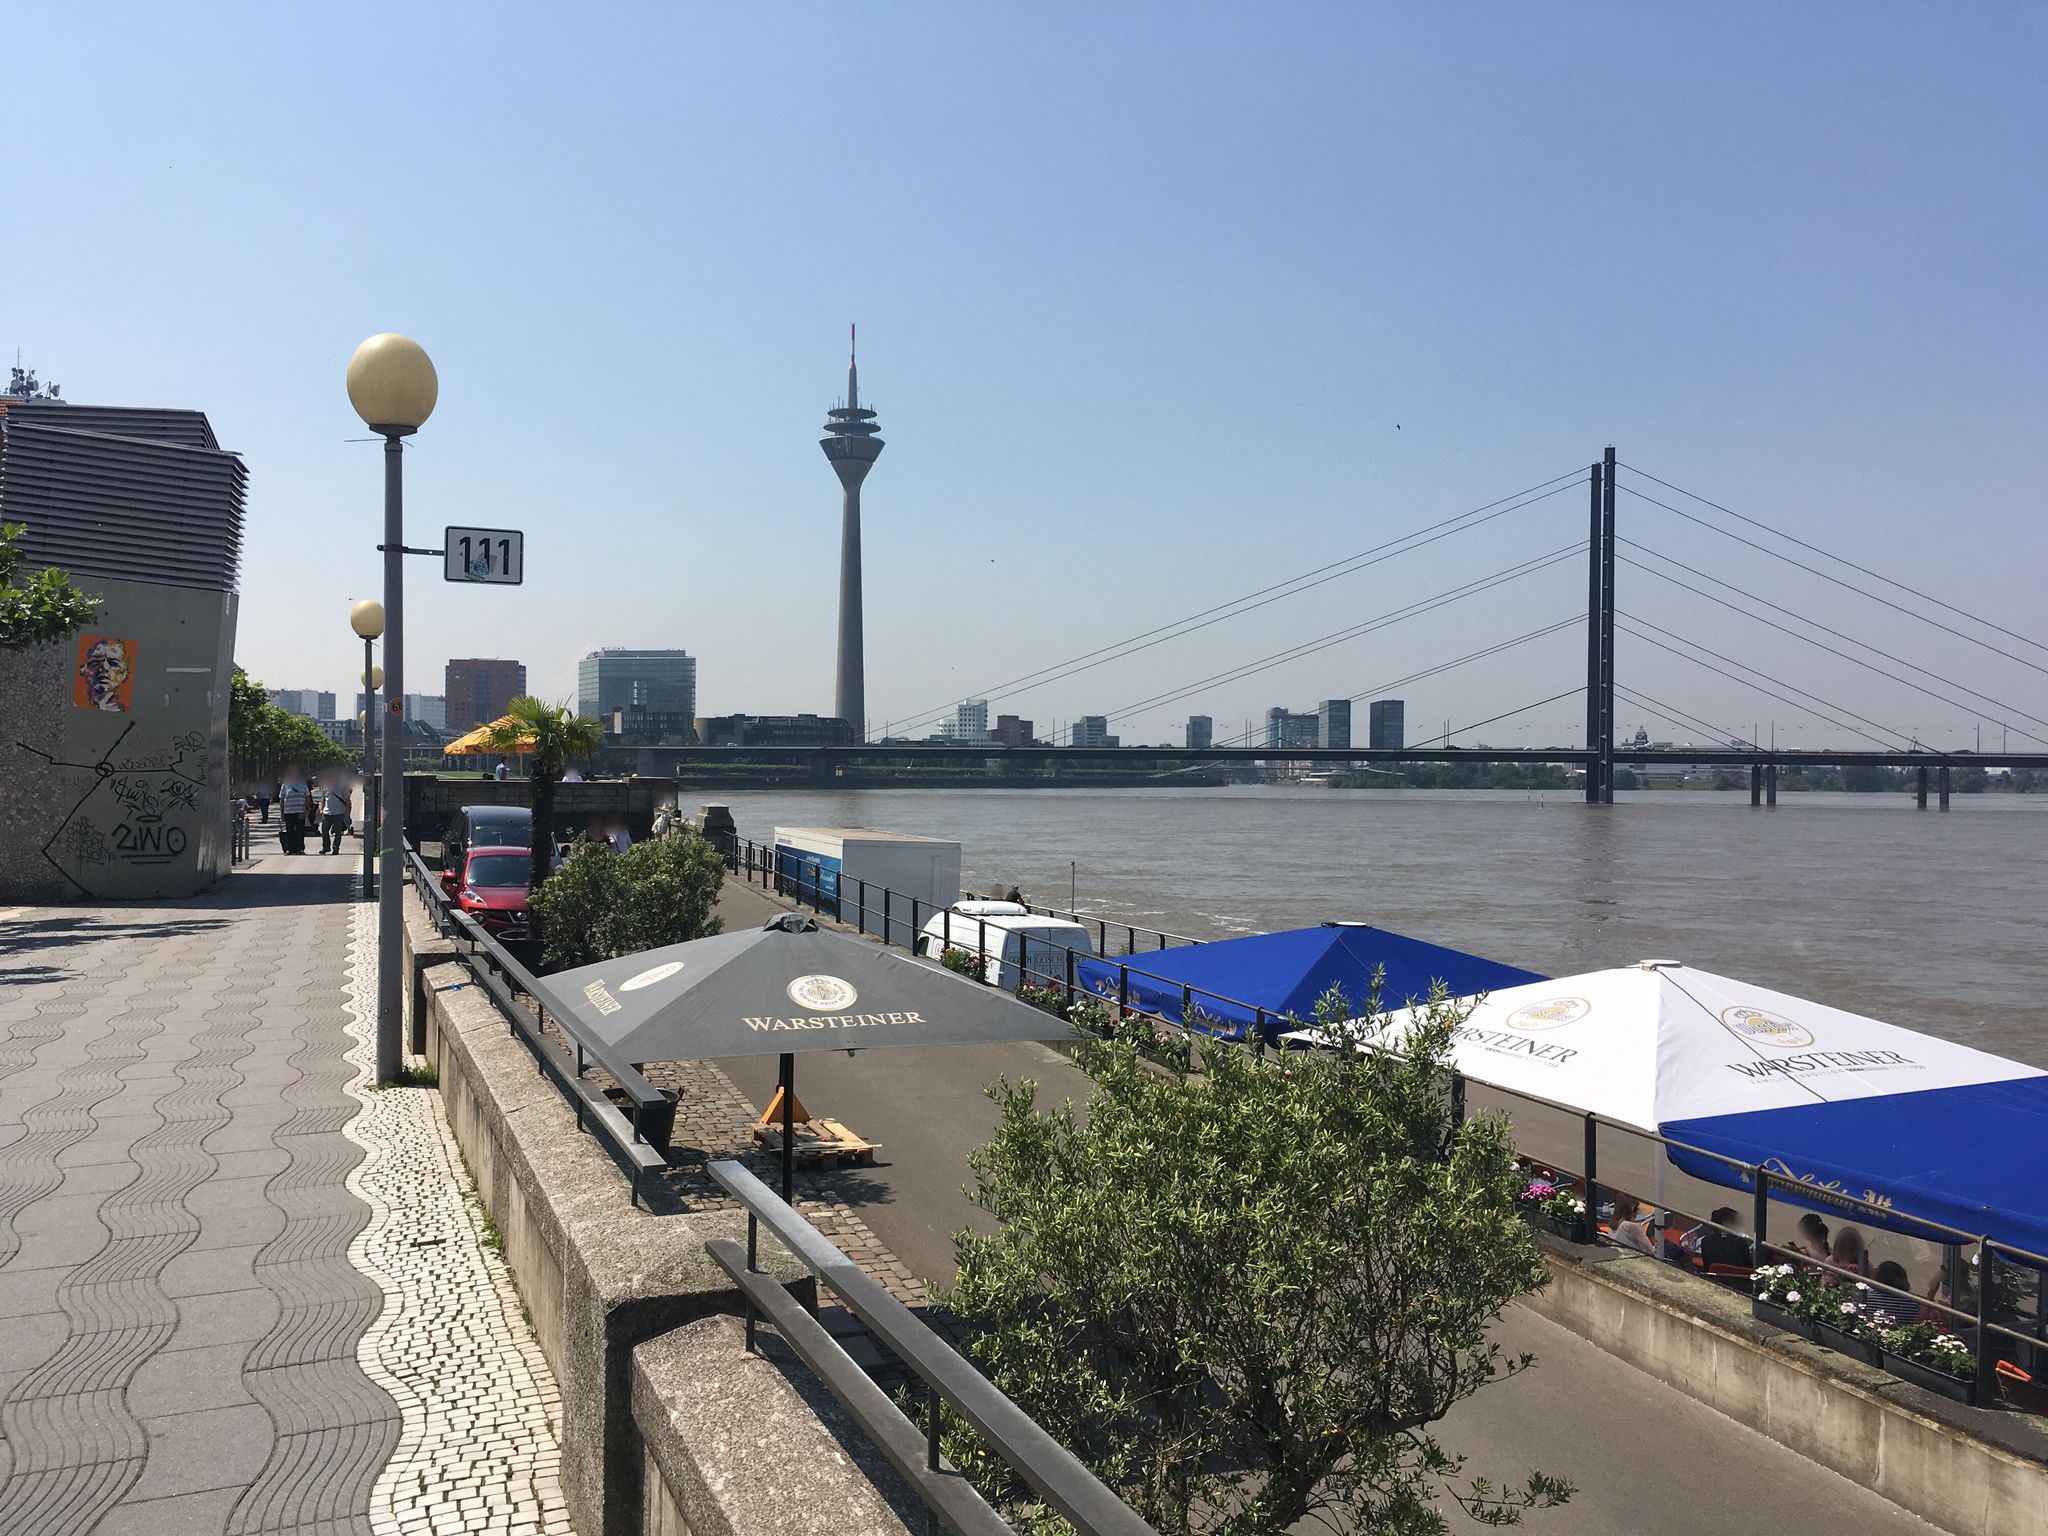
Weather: clear
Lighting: day
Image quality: good
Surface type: walking surface
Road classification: footway
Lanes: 1
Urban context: urban centre
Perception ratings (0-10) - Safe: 1.95, Lively: 5.47, Beautiful: 1.91, Boring: 1.87, Depressing: 3.84, Wealthy: 6.69